Question: I tried to use the function lsqcurvefit to find p and q parameters for <URL>.
At first I wrote Bass function the following way:
'''
function F = Bass(x, cummulativeAdoptersBefore)
m = <PHONE>;
F = x(1)*m + (x(2)-x(1))*cummulativeAdoptersBefore + x(2)/m*cummulativeAdoptersBefore.^2;
end
'''
and then FitBass:
'''
function [ x, resnorm ] = FitBass(priorCumulativeAdopters, currentAdoptersCount)
xData = priorCumulativeAdopters;
yData = currentAdoptersCount;
x0 = [0.08; 0.41];
[x, resnorm] = lsqcurvefit(@Bass, x0, xData, yData);
end
'''
But when compared the results F = Bass(x, cummulativeAdoptersBefore), where x is the vector of matched parameters and yData which is actual data, I noticed that the F (the lower curve - x ~ 1) is not even similar to yData:
Does anayone know what could be wrong here or how to find the parameters x for satisfactory fit in this case (and in general)?
Thank you!

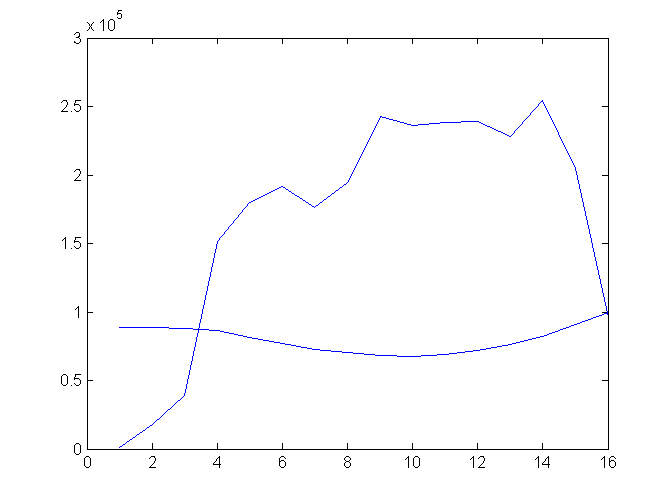
Answer: For gawds sake, why not just use simple linear regression? :) Throwing a nonlinear fit at this is like using a Mack truck to take a pea to Boston. This is a simple quadratic polynomial.
'''
n(t) = pM + (q-p) N(t) -q/M (N(t))^2
'''
Combine terms.
'''
n(t) = p*(M - N(t)) + q*(N(t)-(N(t))^2/M)
'''
See that p and q are linearly estimable coefficients. Assuming that your data falls in a pair of column vectors, solve for p and q like this...
'''
N = priorCumulativeAdopters;
m = <PHONE>;
pq = [M-N, N - N.^2/M]\currentAdoptersCount;
'''
pq will be a column vector of length 2.
Having said this, expect to see potential numerical problems, as there appears to be a scaling issue.
M is 1.5e6, and the vector of priorCumulativeAdopters appears to be scaled in the interval 0 to 16. See what happens when you subtract N from M. So don't be surprised if there is a problem, and you come running back, telling us there is a problem. I already expect you've got something screwed up. I'll guess this is why you got a poor fit before.